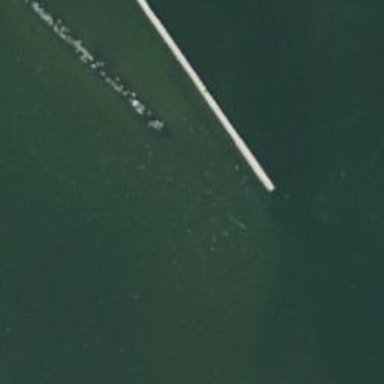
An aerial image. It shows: Breakwater structure.